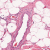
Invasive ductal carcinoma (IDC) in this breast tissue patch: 0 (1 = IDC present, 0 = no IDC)